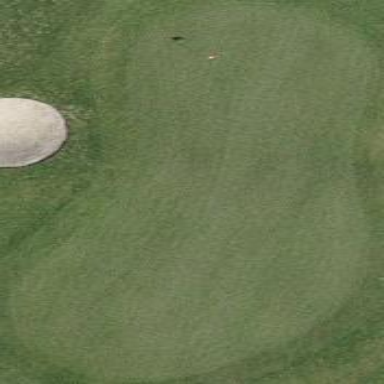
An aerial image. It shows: Golf green.